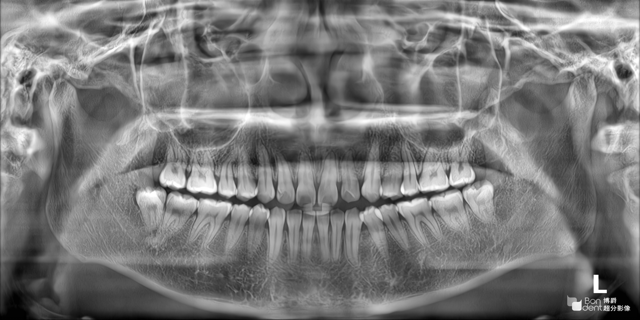
adult